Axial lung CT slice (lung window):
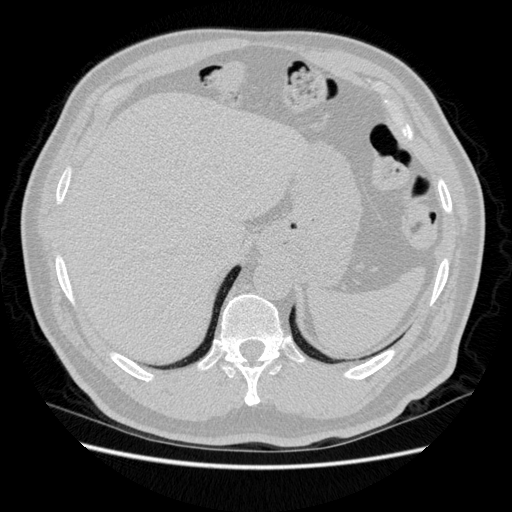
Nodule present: no